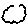
Label: cloud